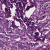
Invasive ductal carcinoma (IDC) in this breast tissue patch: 1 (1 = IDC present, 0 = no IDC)